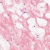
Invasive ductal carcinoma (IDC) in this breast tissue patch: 0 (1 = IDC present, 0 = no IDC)